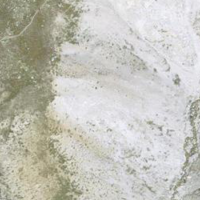
EUNIS habitat code: 31
Species observed at this site:
Aster alpinus